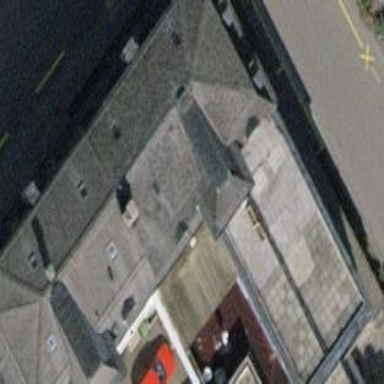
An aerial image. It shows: Building.